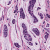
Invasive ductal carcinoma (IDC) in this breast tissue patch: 1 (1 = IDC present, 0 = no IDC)